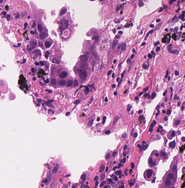
Tumor epithelial tissue: yes
Tumor-associated stroma tissue: yes
Normal tissue: no